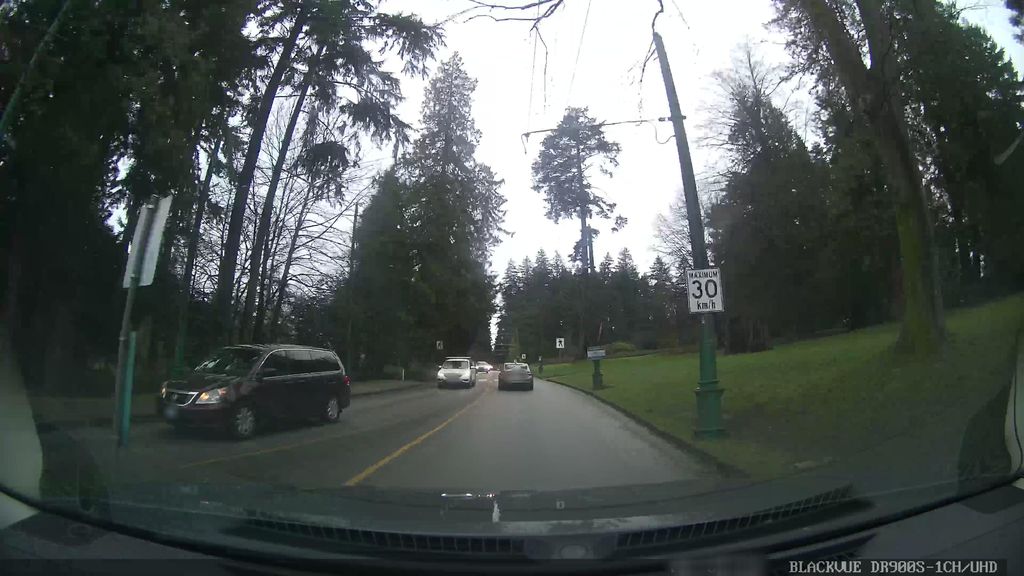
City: vancouver